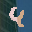
Label: 4